Interaction volume radius: 5 \u00c5
Interaction volume height: 35 \u00c5
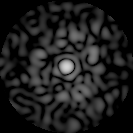
Disorder parameter: 0.8369